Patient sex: F
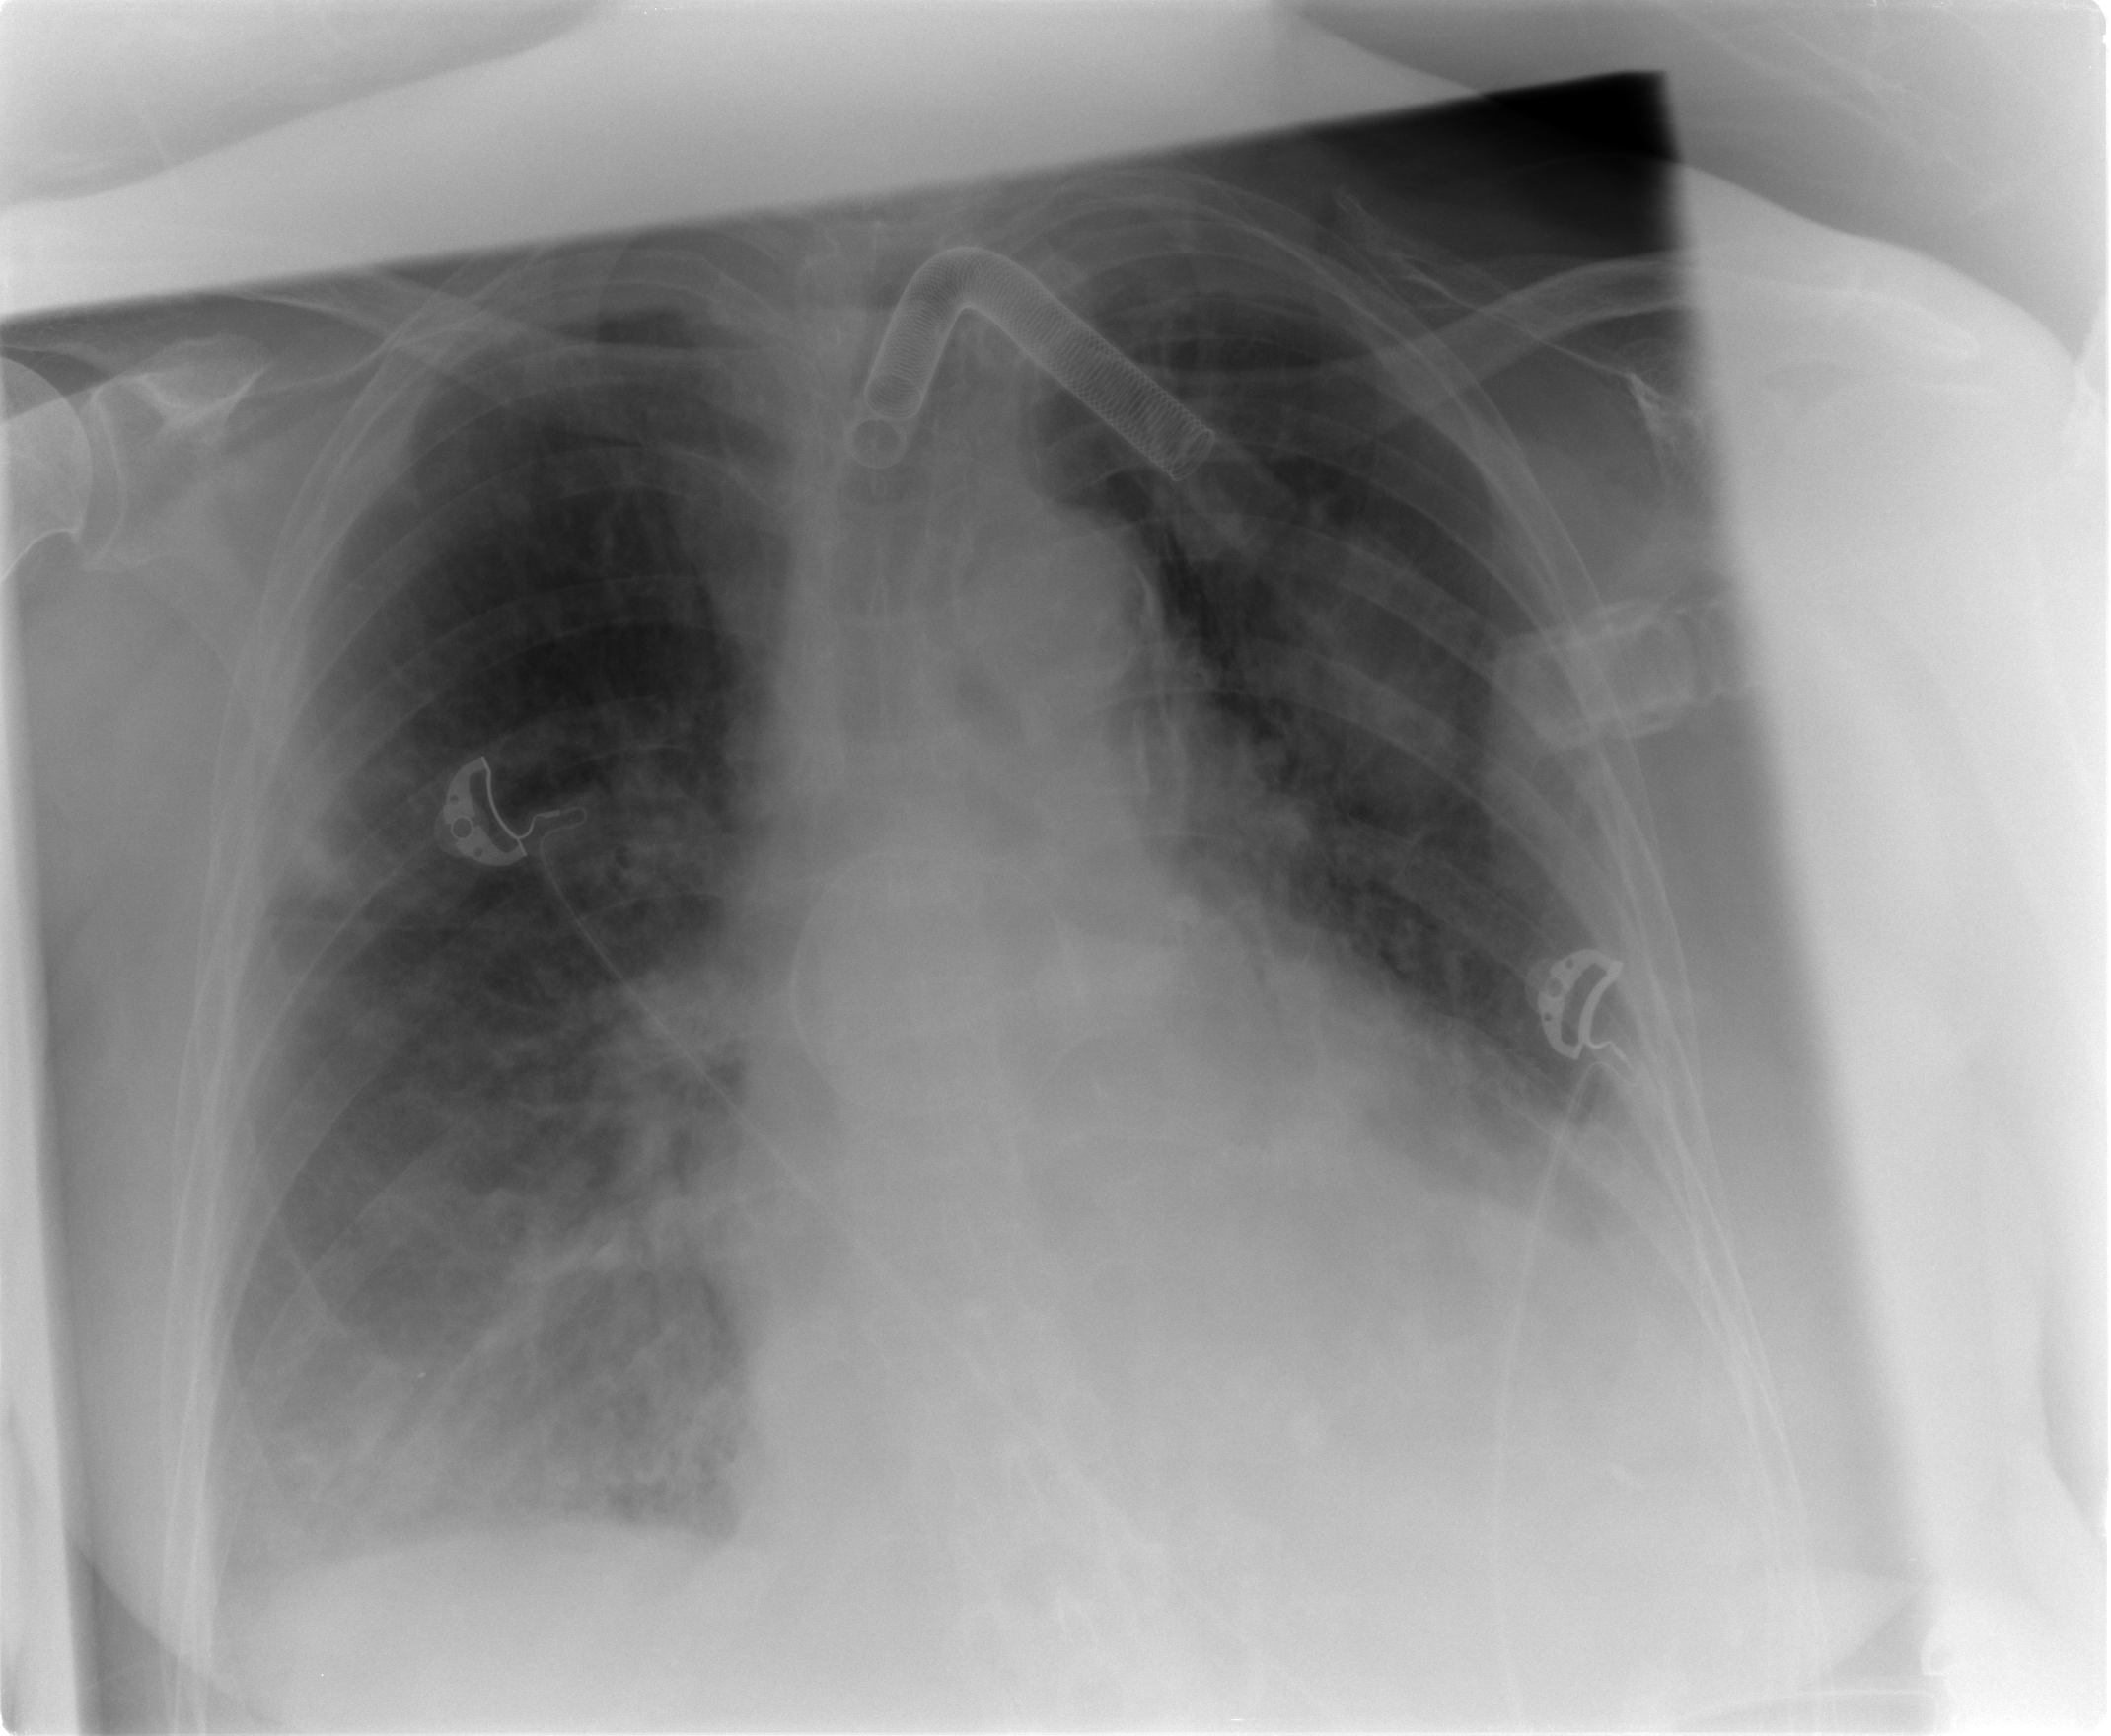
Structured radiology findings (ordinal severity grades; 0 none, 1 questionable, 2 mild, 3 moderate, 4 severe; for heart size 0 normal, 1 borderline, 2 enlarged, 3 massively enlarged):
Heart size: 2
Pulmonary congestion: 3
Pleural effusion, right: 2
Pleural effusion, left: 2
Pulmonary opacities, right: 0
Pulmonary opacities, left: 0
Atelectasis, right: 2
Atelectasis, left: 2